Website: home-depot
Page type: billing-address
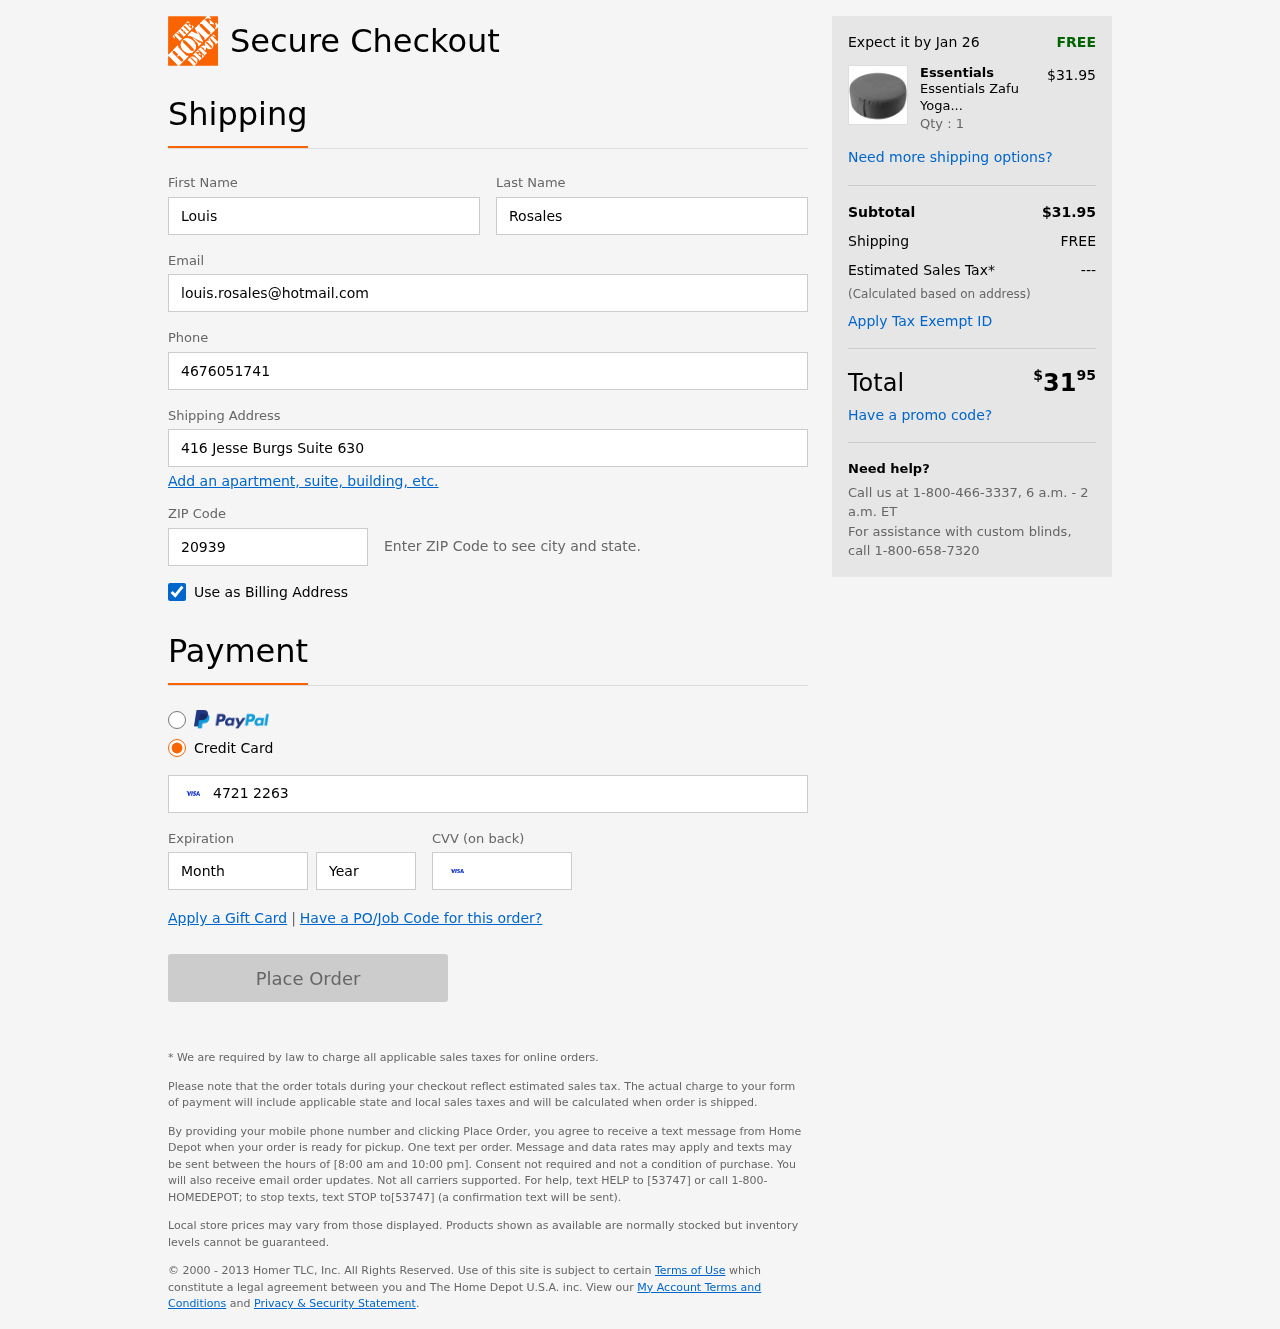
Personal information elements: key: PII_FIRSTNAME
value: Louis
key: PII_LASTNAME
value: Rosales
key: PII_EMAIL
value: louis.rosales@hotmail.com
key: PII_PHONE
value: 4676051741
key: PII_STREET
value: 416 Jesse Burgs Suite 630
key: PII_POSTCODE
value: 20939
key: PII_CARD_NUMBER
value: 4721 2263 8911 8259
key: PII_CARD_EXPIRY_MONTH
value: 04
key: PII_CARD_CVV
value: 921
Product elements: key: PRODUCT1_BRAND
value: Essentials
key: PRODUCT1_NAME
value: Essentials Zafu Yoga Bolster Pillow (Grey)
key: PRODUCT1_PRICE
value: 31.95
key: PRODUCT1_QUANTITY
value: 1
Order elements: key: ORDER_DELIVERY_DATE
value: Jan 26
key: ORDER_SUBTOTAL
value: $31.95
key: ORDER_SHIPPING_COST
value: FREE
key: ORDER_TAX
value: ---
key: ORDER_TOTAL2
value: $3195